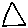
Label: triangle